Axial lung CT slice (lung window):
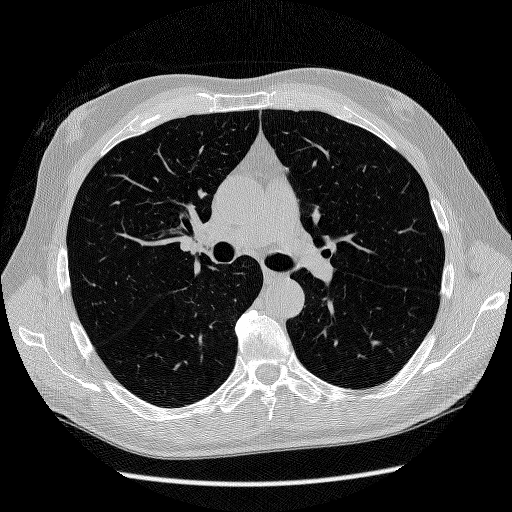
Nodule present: no